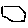
Label: hexagon